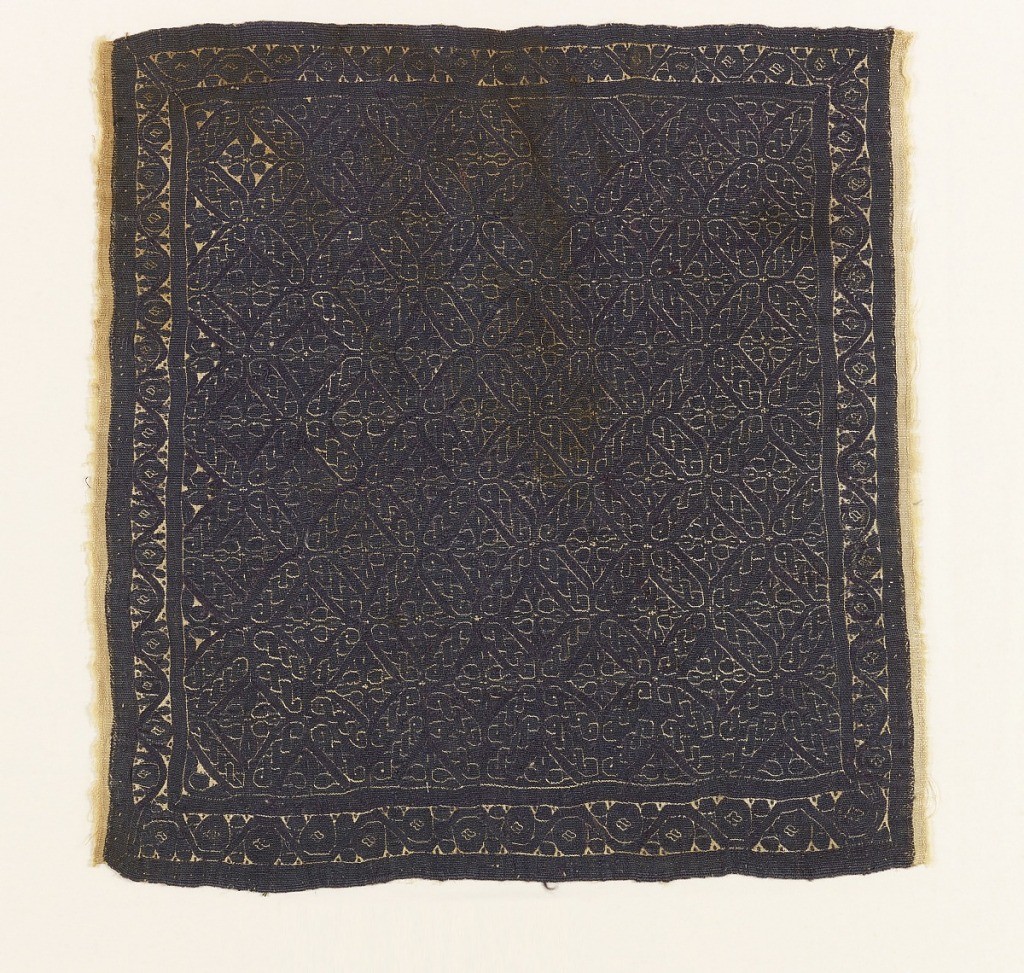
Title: Square
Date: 3rd–4th century
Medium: warp: S-spun linen; wefts: S-spun linen, S-spun wool Technique: plain weave with discontinuous wefts (slit tapestry) with supplementary weft wrapping Label: linen and wool slit tapestry
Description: Monochrome tapestry square with an all-over design of twists and knots in deep purple.